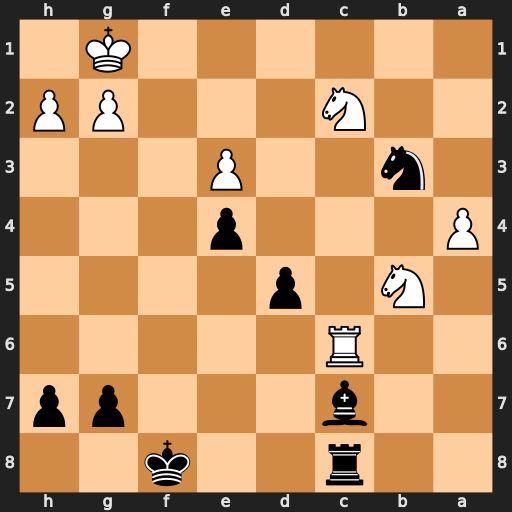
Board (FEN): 2r2k2/2b3pp/2R5/1N1p4/P3p3/1n2P3/2N3PP/6K1
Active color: b
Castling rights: -
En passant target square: -
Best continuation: Bxh2+ Kxh2 Rxc6